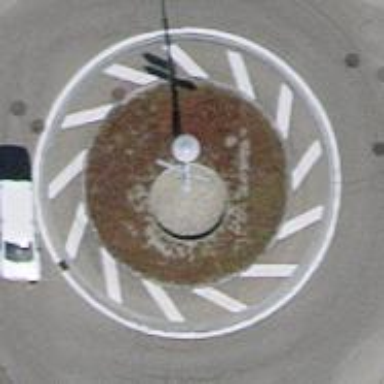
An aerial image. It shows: Secondary road with asphalt surface leading to roundabout.